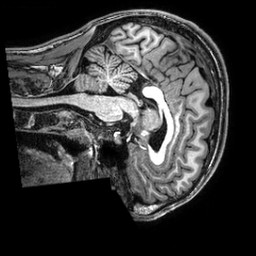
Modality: T1w
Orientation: sagittal
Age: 20
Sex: male
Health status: healthy